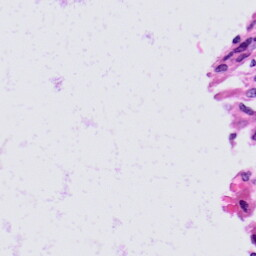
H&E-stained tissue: Prostate